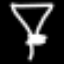
Label: hourglass